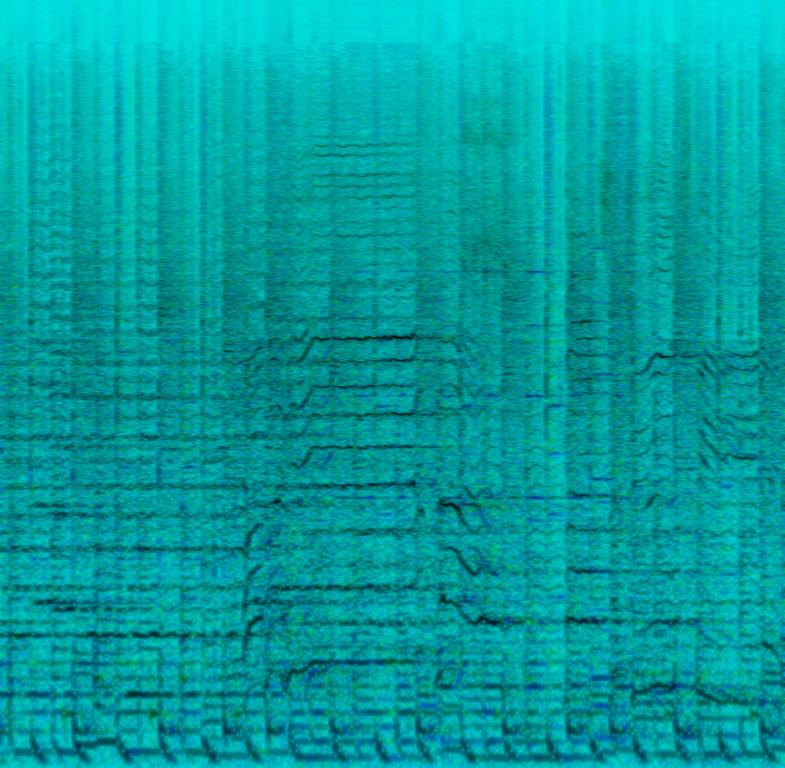
The low quality recording features a pop song that consists of an echoing male vocal singing over punchy kick and snare hits, shimmering hi hats, metallic percussions, synth lead melody, synth pad chords and groovy synth bass. It sounds energetic, nostalgic and exciting - like something you would hear in clubs during the 80s.